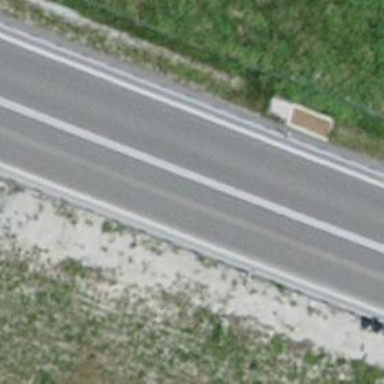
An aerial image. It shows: Asphalt motorway link.